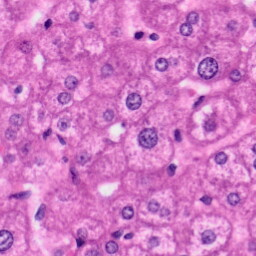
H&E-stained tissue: Liver